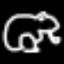
Label: frog